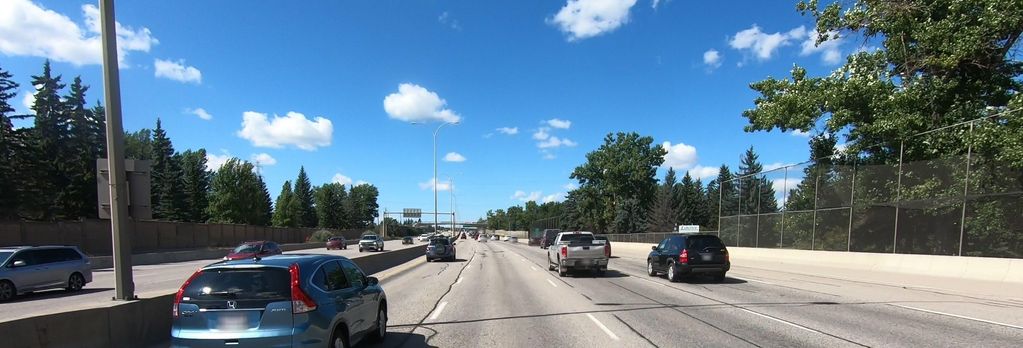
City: calgary